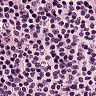
Metastatic tissue present: no